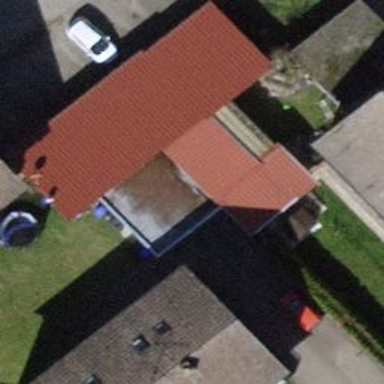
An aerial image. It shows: Garage building.